Question: I'm using <URL> and a line chart, and I want to add an 'annotation' and 'annotationText' to some rows.
The 'DataTable' is defined like this:
'''
private DataTable buildData() {
DataTable data = DataTable.create();
data.addColumn(ColumnType.STRING, "Day");
data.addColumn(ColumnType.NUMBER, "Domain");
data.addColumn(ColumnType.NUMBER, "Domain (Source 1)");
data.addColumn(ColumnType.NUMBER, "Domain (Source 2)");
addAnnotationColumn(data);
return data;
}
private native void addAnnotationColumn(DataTable data) /*-{
data.addColumn({
type : 'string',
role : 'annotation'
});
data.addColumn({
type : 'string',
role : 'annotationText'
});
}-*/;
'''
And then the chart options...
'''
private ComboChart.Options createComboOptions(String title) {
ComboChart.Options options = ComboChart.createComboOptions();
Series line = Series.create();
line.setType(Type.LINE);
options.setSeries(0, line);
Series bars1 = Series.create();
bars1.setType(Type.BARS);
options.setSeries(1, bars1);
Series bars2 = Series.create();
bars2.setType(Type.BARS);
options.setSeries(2, bars2);
options.setIsStacked(true);
return options;
}
'''
Which results in something like this:

What I need is to , or in other words , but I can't seem to find any documentation on how to do it in gwt (or even how to do it in pure JS in a ComboChart). Help?
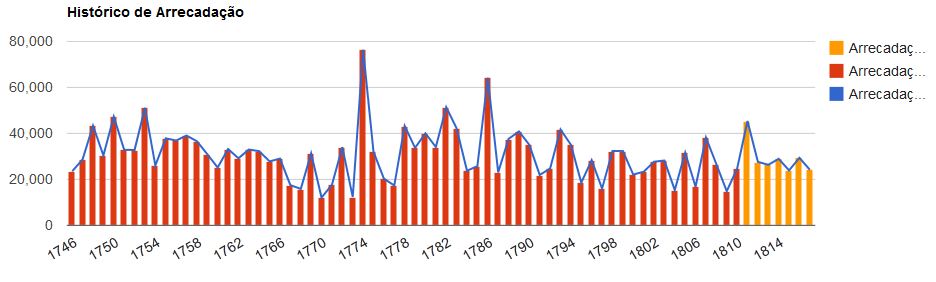
Answer: Turns out that the ComboChart adds the annotation/annotationText columns to the last series created on the graph - Meaning that the roles were being added to the Bar graph, which does not support annotations in the ComboChart.
The Line graph, however, supports them - So the 'dirty fix' was to have the line series being the last one in the graph:
'''
private ComboChart.Options createComboOptions(String title) {
ComboChart.Options options = ComboChart.createComboOptions();
Series bars1 = Series.create();
bars1.setType(Type.BARS);
options.setSeries(0, bars1);
Series bars2 = Series.create();
bars2.setType(Type.BARS);
options.setSeries(1, bars2);
Series line = Series.create();
line.setType(Type.LINE);
options.setSeries(2, line);
options.setIsStacked(true);
return options;
}
'''